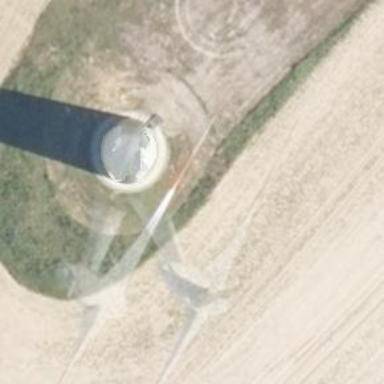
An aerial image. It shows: Wind power generator with wind turbines.